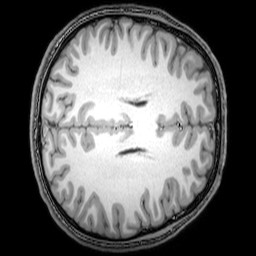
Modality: T1w
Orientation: axial
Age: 20
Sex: male
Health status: healthy
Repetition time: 0.081 s
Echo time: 0.037 s